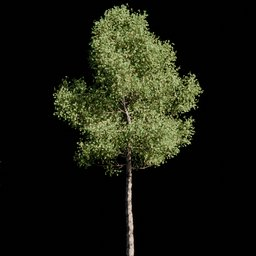
Label: nature